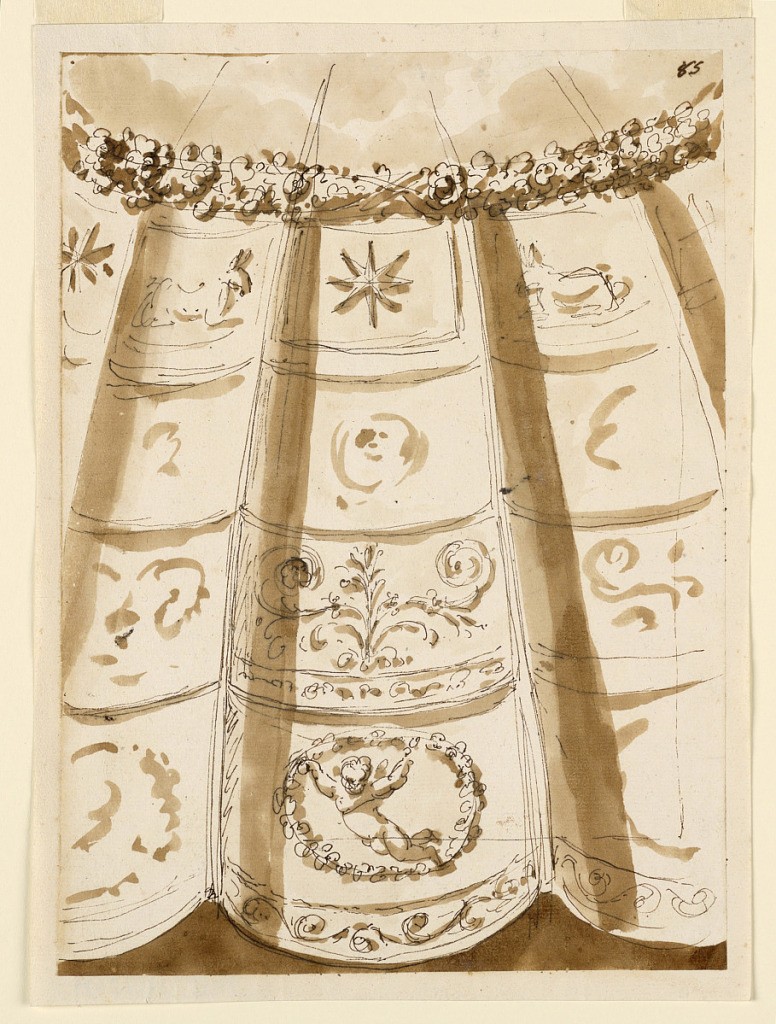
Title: Design for the Decoration of a Dome
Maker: Giuseppe Barberi, Italian, 1746–1809
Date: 1746–1809
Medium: Pen and brown ink, brush and brown wash on off-white laid paper, lined
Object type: Drawing
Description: Design for the Decoration of a Dome